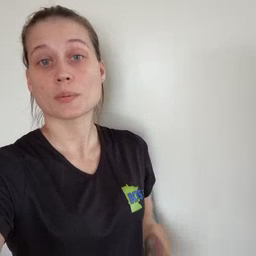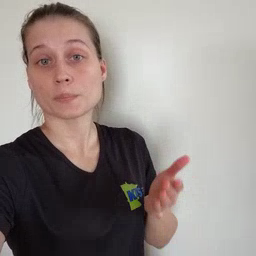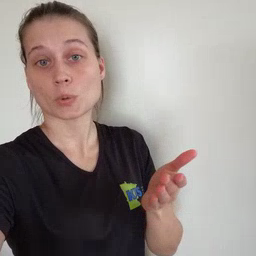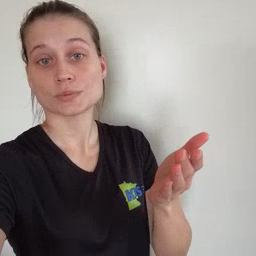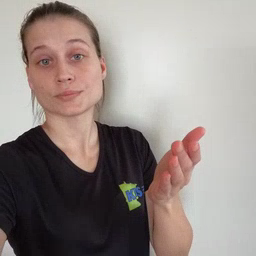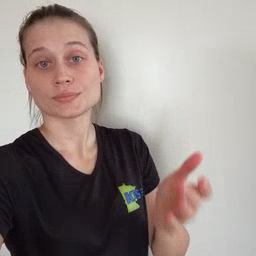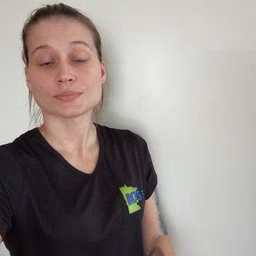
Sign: boat